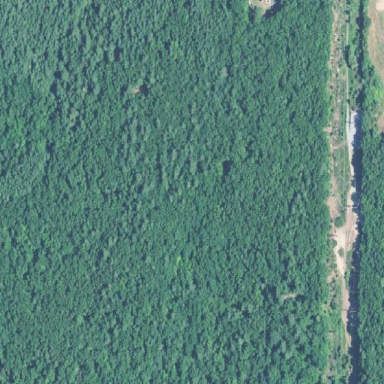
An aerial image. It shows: Nature reserve in woodland area.